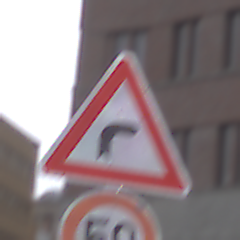
Verkehrszeichen: KurveRechts
Zusatzzeichen unten: Geschwindigkeit50
Umgebung: Outdoor, Urban
Tageszeit: MorningAfternoon
Wetter: Overcast
Licht: Natural
Jahreszeit: NotSpecified
Kontrast: LowContrast